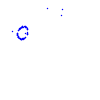
Particle: proton